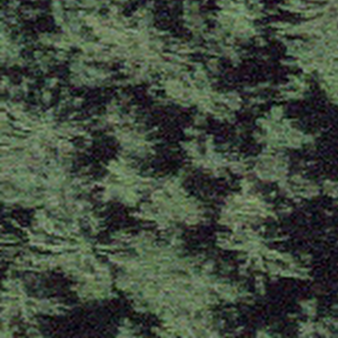
Label: other